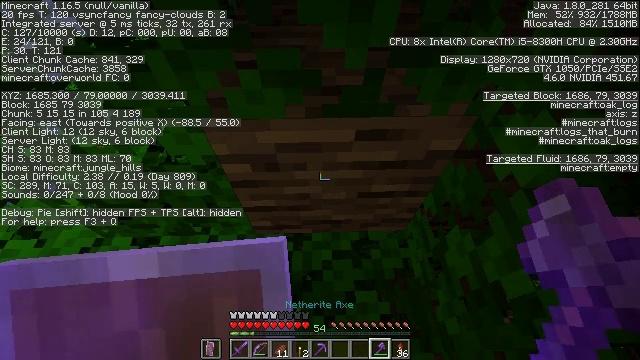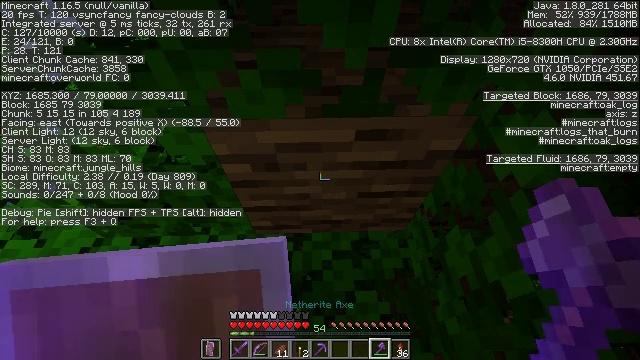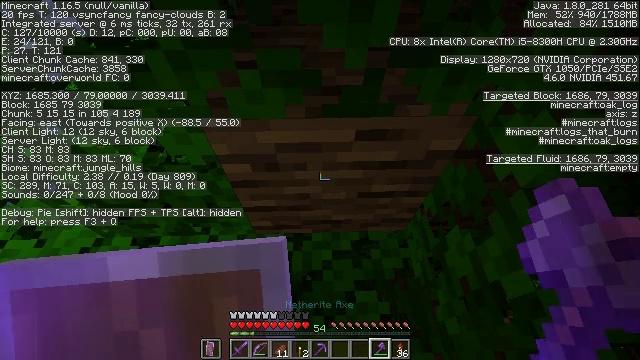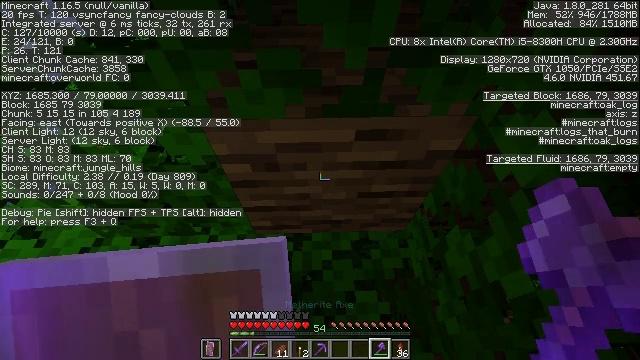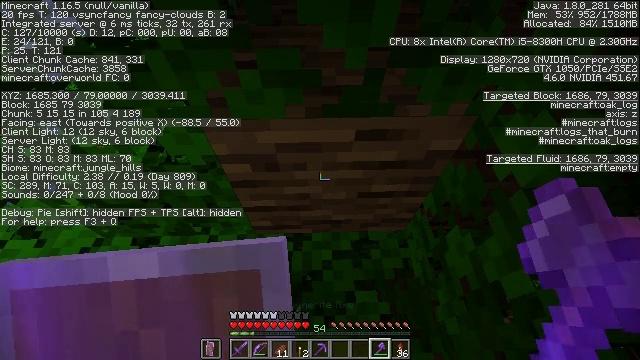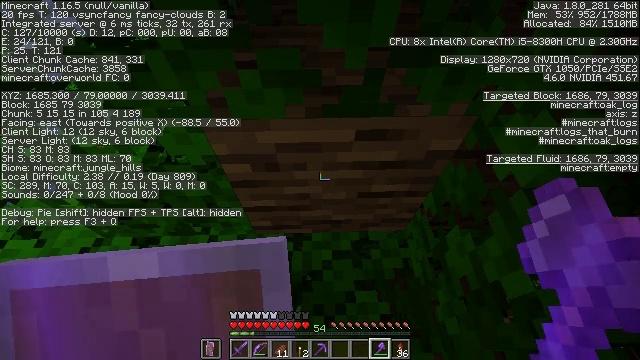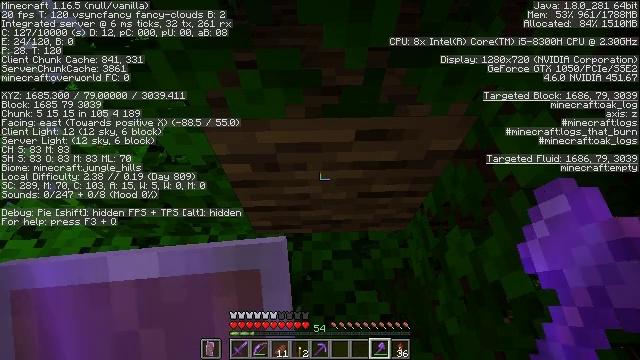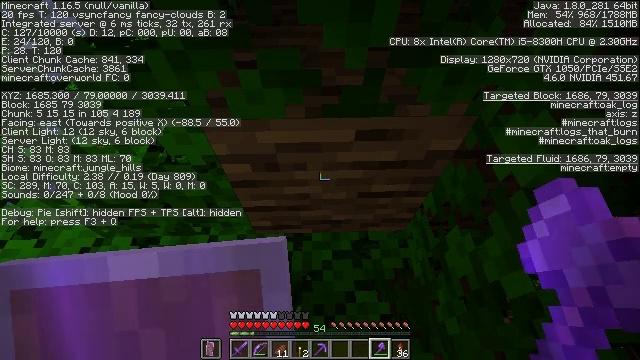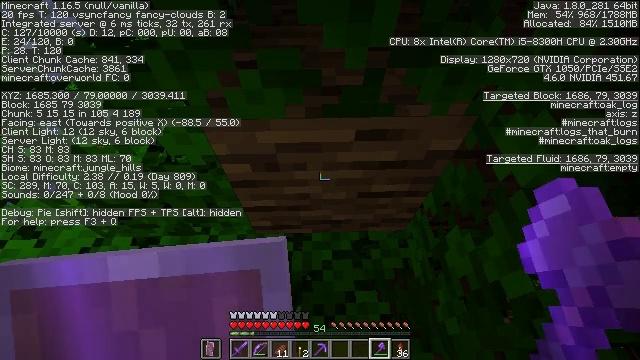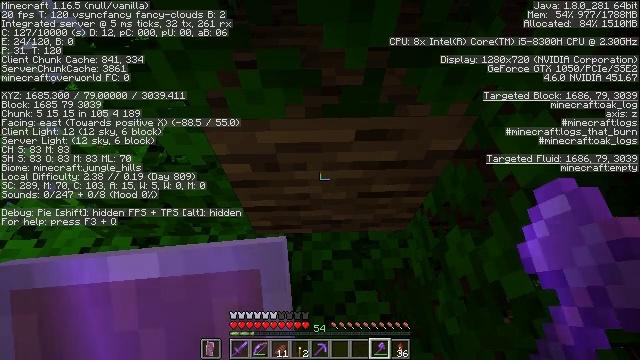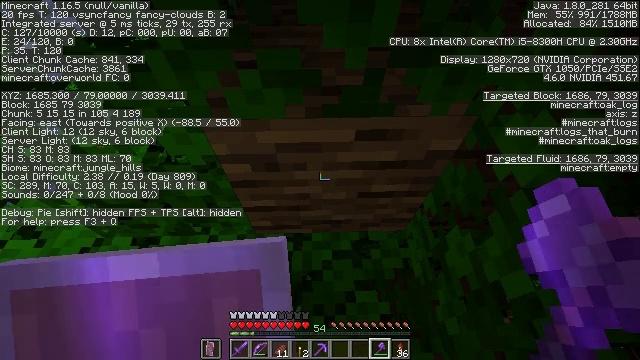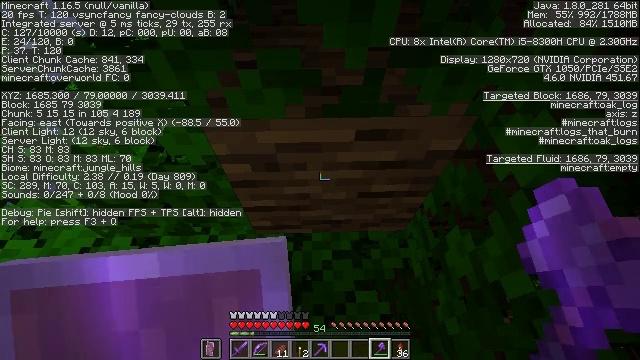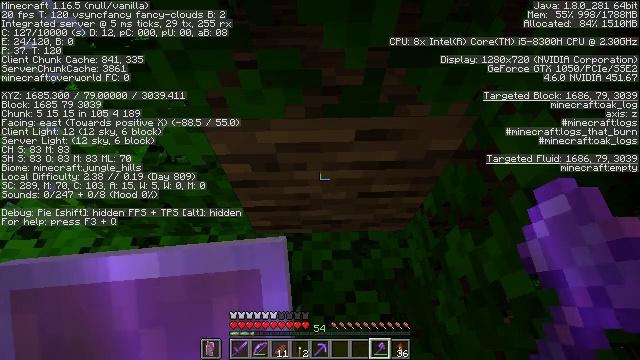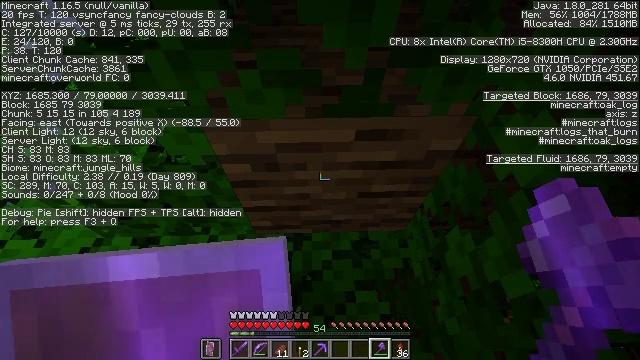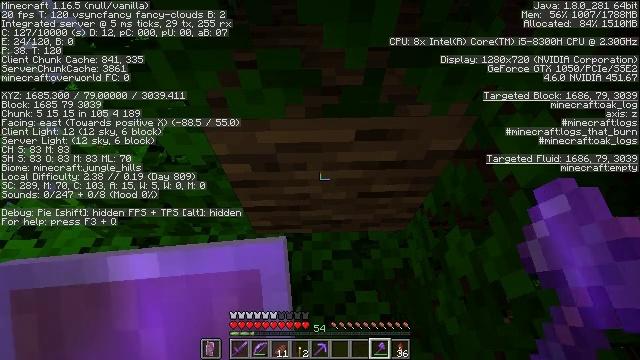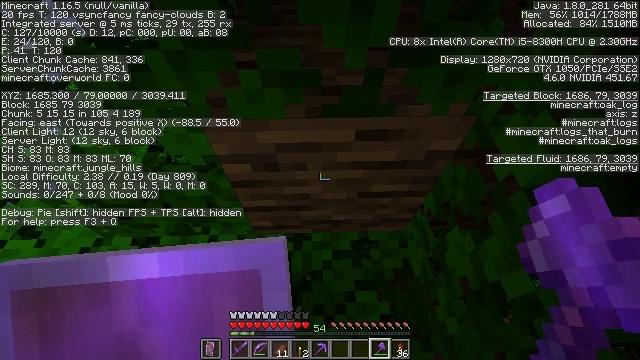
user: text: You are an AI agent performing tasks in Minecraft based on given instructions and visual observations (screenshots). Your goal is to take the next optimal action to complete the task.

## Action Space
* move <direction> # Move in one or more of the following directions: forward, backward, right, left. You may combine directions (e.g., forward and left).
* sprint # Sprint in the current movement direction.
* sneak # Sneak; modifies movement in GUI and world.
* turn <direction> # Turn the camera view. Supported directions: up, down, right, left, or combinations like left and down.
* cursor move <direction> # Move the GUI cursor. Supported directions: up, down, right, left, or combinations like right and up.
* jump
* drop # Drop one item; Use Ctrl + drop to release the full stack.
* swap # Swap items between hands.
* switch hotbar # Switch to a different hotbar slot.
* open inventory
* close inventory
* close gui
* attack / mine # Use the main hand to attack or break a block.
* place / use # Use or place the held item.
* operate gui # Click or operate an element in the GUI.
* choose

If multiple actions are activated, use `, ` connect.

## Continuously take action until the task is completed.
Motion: motion action
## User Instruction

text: Cut down the tree and harvest oak logs.
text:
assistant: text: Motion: no_op
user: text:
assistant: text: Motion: no_op
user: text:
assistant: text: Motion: no_op
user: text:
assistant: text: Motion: no_op
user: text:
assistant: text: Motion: no_op
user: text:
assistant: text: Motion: no_op
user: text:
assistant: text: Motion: no_op
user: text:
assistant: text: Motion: no_op
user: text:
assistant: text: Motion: no_op
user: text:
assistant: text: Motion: no_op
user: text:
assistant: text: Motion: no_op
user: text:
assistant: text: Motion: no_op
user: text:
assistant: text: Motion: no_op
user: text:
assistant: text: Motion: no_op
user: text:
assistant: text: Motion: no_op
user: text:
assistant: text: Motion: no_op
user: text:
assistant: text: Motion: no_op
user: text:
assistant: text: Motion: no_op
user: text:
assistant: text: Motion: no_op
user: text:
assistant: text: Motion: no_op
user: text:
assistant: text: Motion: no_op
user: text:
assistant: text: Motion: no_op
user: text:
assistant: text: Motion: no_op
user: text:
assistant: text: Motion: no_op
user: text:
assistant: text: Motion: no_op
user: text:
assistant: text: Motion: no_op
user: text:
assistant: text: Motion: no_op
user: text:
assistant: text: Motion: no_op
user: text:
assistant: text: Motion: no_op
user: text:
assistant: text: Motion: no_op